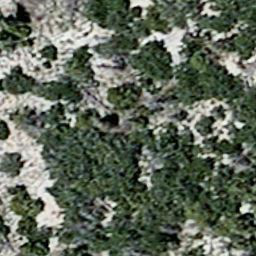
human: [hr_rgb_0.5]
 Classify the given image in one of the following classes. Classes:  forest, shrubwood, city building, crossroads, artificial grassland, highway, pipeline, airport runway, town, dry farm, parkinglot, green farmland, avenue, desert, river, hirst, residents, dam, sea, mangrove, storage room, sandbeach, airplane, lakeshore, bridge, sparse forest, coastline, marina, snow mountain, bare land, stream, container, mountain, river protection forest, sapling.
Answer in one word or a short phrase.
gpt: sparse forest